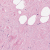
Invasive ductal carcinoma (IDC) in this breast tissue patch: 0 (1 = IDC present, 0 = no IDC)